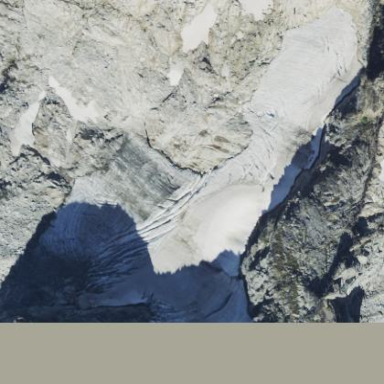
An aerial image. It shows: Stunning view of glacier.